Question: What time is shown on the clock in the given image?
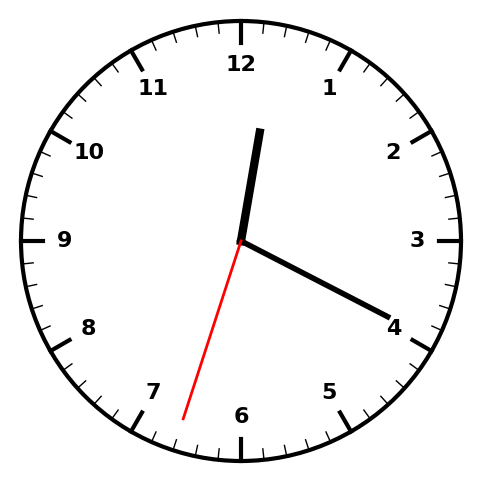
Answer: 12:19:33